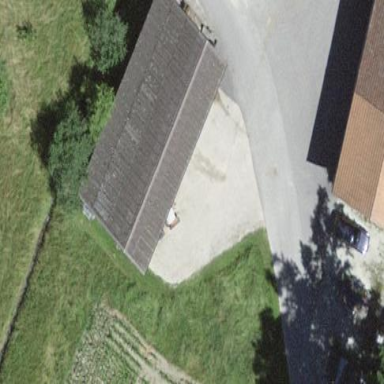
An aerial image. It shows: Rural barn.